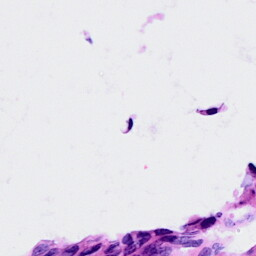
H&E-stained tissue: Cervix